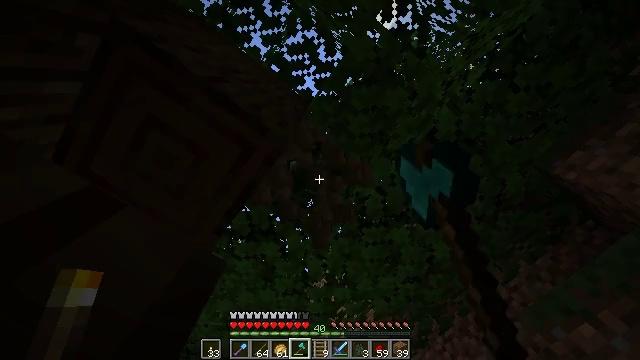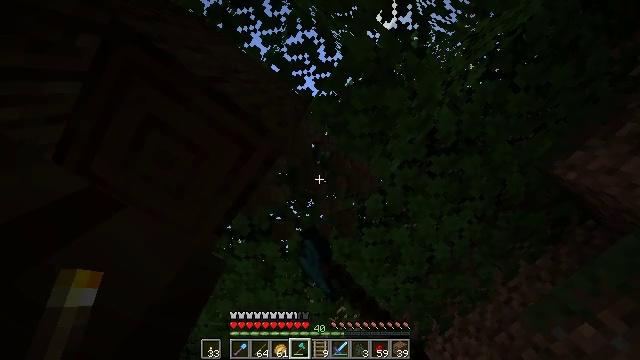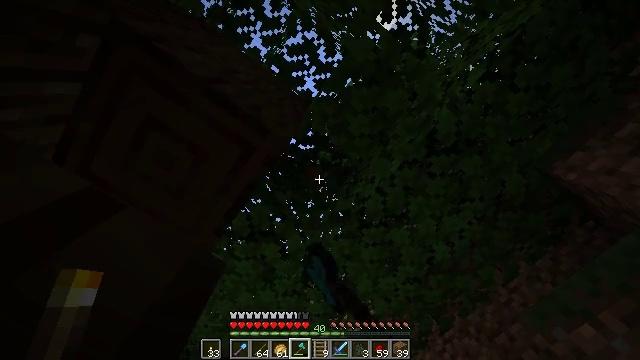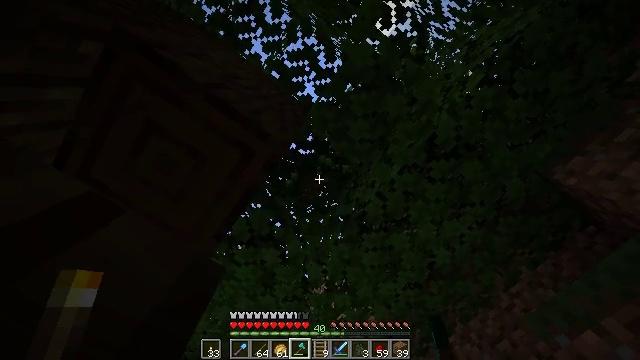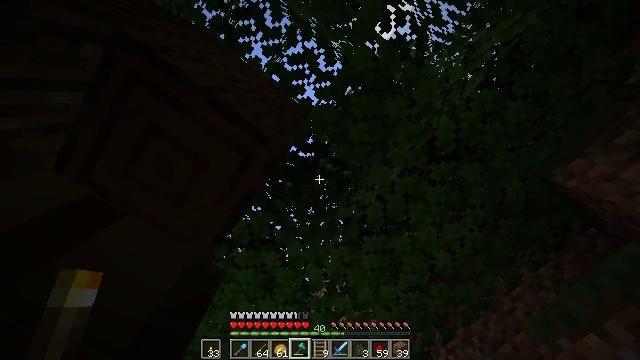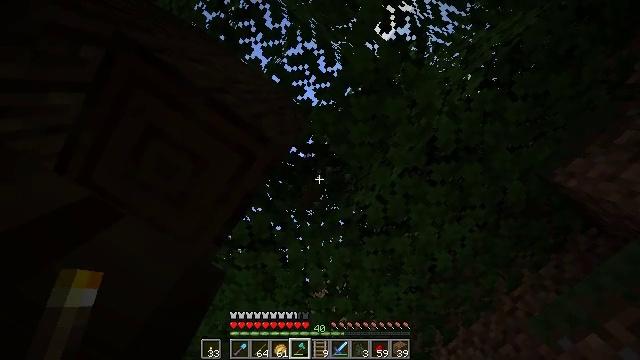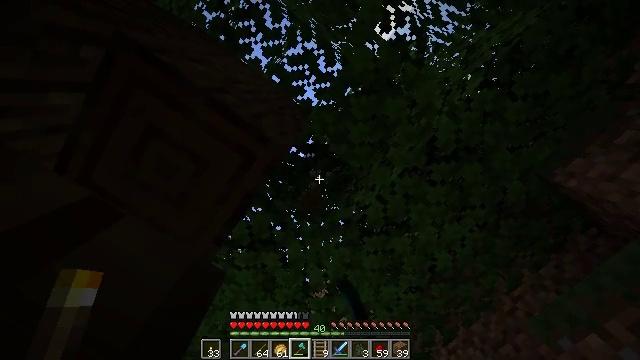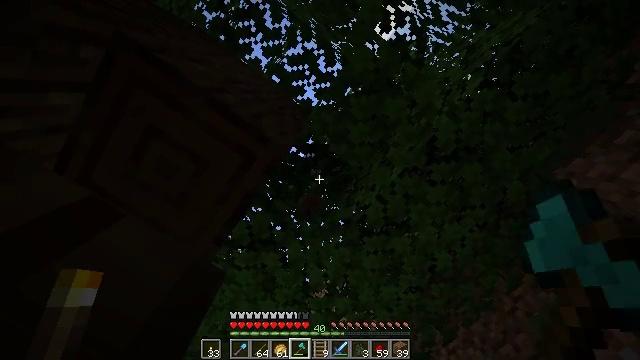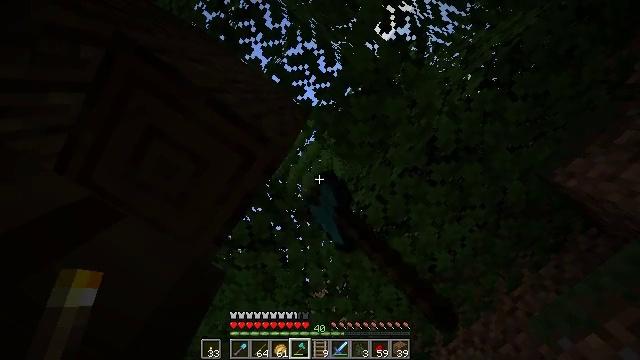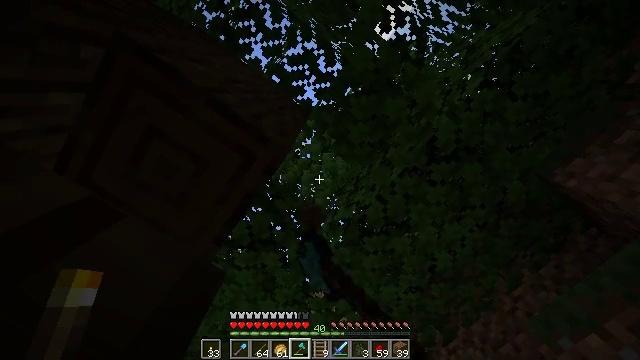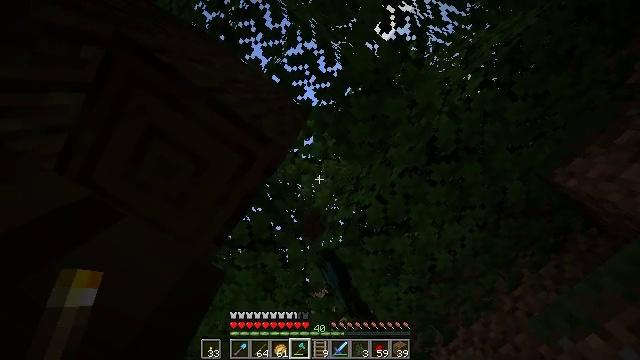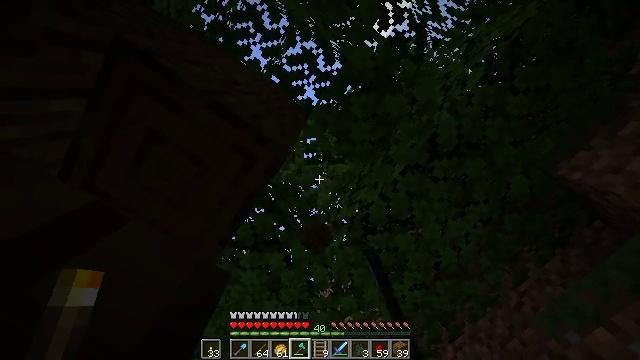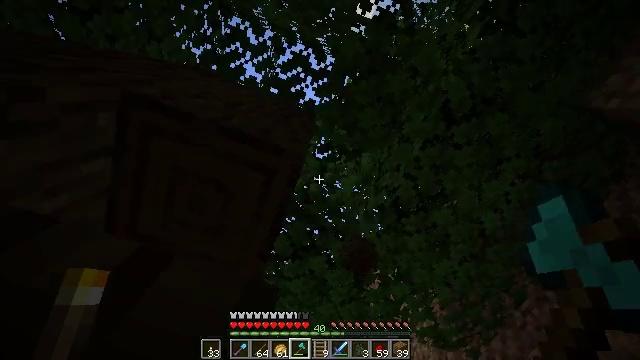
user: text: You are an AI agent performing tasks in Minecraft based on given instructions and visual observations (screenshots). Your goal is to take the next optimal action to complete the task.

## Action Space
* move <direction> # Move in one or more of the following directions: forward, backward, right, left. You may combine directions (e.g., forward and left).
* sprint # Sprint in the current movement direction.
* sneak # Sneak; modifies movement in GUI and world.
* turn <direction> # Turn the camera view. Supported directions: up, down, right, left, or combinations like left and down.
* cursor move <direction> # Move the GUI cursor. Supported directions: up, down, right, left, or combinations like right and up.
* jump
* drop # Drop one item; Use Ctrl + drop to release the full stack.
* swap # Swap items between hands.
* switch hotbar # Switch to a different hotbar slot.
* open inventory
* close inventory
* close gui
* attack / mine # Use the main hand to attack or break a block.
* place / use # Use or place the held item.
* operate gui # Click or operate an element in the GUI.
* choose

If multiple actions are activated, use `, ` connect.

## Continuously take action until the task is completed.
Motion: motion action
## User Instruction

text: Mine dark oak leaves from the tree.
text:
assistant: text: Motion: attack / mine
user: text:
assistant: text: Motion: attack / mine
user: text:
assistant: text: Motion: turn up, attack / mine
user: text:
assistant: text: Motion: attack / mine
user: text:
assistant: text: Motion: attack / mine
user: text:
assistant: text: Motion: attack / mine
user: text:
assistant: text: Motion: attack / mine
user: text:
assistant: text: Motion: attack / mine
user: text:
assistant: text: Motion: attack / mine
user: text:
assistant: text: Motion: attack / mine
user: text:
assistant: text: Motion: turn left, attack / mine
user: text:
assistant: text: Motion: turn left, attack / mine
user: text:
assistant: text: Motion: attack / mine